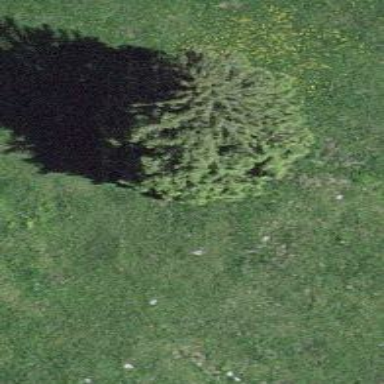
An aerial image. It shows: Beautiful tree in nature.